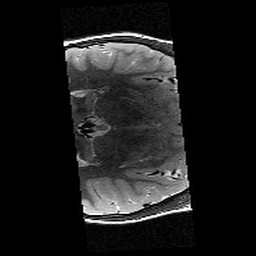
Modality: T2w
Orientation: axial
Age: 9
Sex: female
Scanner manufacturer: siemens
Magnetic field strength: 3 T
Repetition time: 9.23 s
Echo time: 0.067 s